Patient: sex F, age 28
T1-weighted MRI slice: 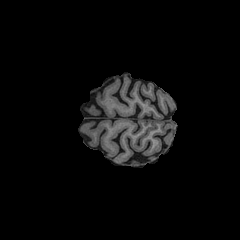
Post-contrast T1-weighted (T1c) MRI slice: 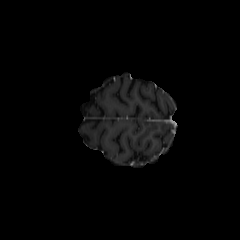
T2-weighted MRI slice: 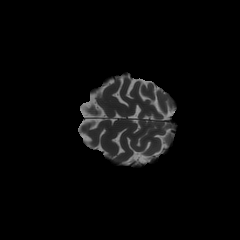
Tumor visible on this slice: no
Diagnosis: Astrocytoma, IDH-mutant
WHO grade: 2